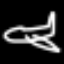
Label: airplane